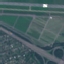
Land use / land cover class: Highway